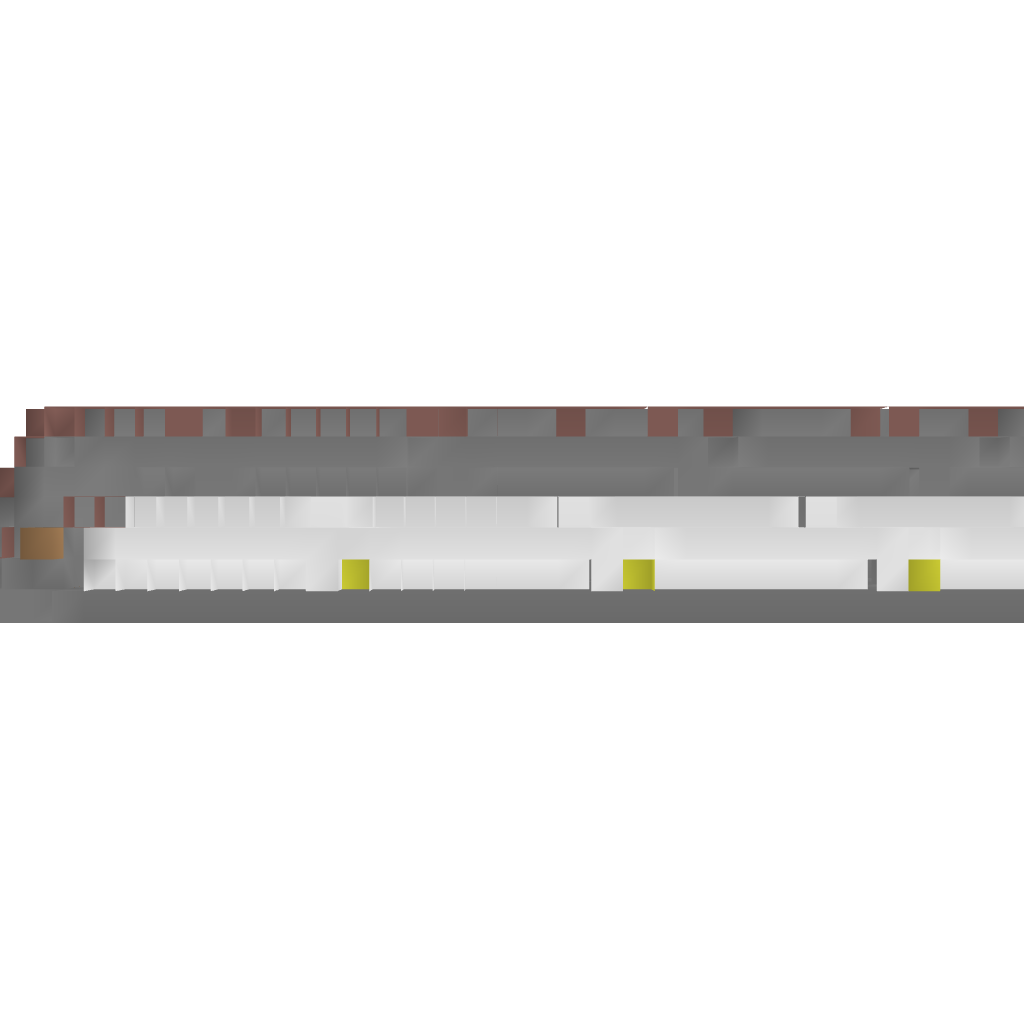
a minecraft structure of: Funky Furnaces bad low quality